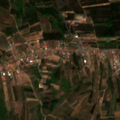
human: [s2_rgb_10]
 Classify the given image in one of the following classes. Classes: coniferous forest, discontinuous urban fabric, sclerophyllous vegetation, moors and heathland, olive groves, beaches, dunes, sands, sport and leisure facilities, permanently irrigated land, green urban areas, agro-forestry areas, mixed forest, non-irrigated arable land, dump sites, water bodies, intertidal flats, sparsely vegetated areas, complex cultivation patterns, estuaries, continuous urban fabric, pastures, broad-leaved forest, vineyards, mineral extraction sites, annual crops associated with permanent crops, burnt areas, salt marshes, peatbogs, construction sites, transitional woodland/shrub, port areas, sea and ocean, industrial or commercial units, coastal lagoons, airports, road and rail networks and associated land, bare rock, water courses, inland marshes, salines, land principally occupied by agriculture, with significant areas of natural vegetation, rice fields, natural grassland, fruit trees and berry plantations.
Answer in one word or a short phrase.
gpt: discontinuous urban fabric, fruit trees and berry plantations, broad-leaved forest